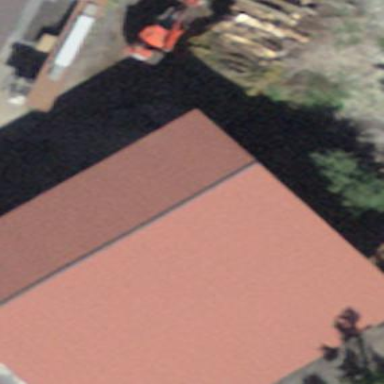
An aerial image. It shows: Warehouse.